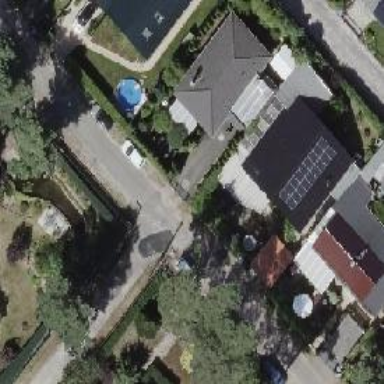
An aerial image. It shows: Asphalt road in residential area.